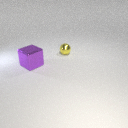
large purple metal cube in front of small yellow metal sphere